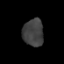
Tissue: prostate
Cell type: T cells
Senescence score: 0.327
Nuclear area (px): 551
Mean DAPI intensity: 64.63